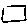
Label: square